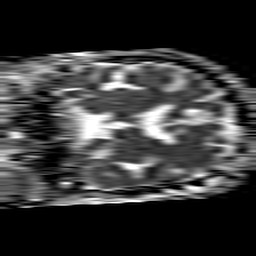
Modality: ADC
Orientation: coronal
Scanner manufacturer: philips
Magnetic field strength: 1.5 T
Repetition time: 4.6 s
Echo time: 0.08528 s